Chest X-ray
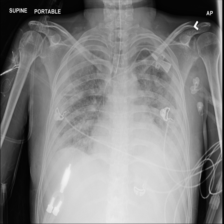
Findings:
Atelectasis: negative
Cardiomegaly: positive
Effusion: positive
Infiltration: negative
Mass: negative
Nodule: negative
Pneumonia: negative
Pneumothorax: negative
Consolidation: negative
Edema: negative
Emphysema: negative
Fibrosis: negative
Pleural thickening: negative
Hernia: negative